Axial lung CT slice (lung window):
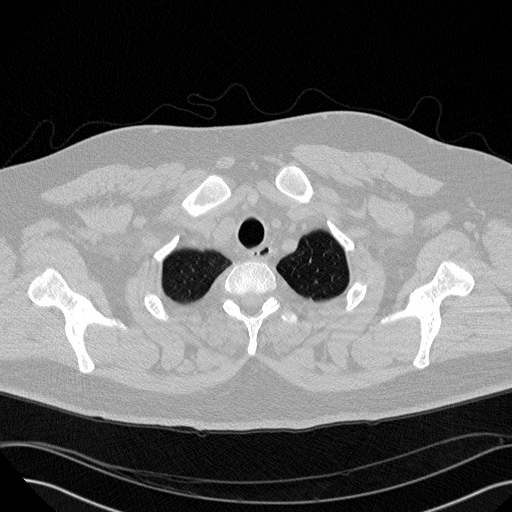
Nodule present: no